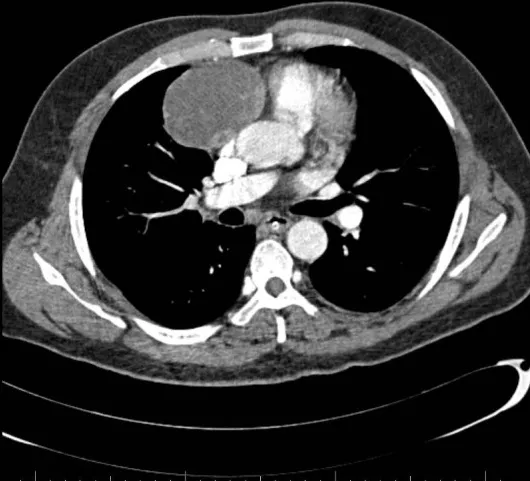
A computed tomography scan of the patient's chest showing an anterior mediastinal mass.
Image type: radiology (ct)